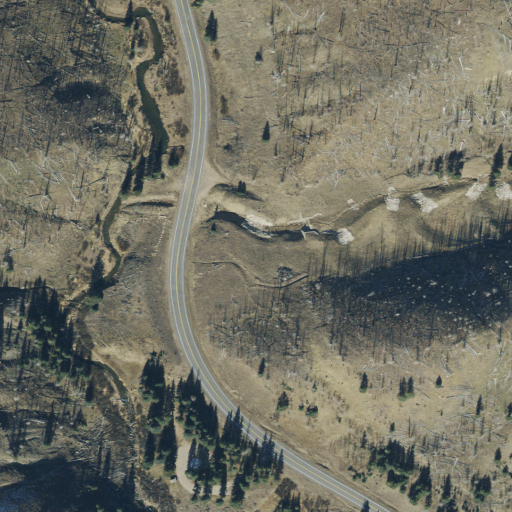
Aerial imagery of valley in Utah named South Hughes Canyon containing shrub, evergreen forest, open development, woody wetlands, grassland, deciduous forest, and low intensity development